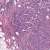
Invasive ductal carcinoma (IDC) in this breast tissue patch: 1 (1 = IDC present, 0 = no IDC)